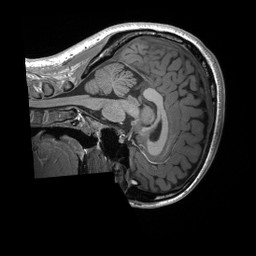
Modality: T1w
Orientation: sagittal
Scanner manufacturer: siemens
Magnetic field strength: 3 T
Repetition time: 2.4 s
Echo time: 0.00224 s